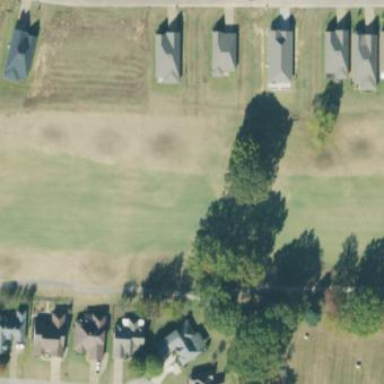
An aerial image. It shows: Golf fairway surrounded by grass.